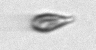
Label: Cryptophyta